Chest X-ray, PA view. Patient: 43 years old, sex M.
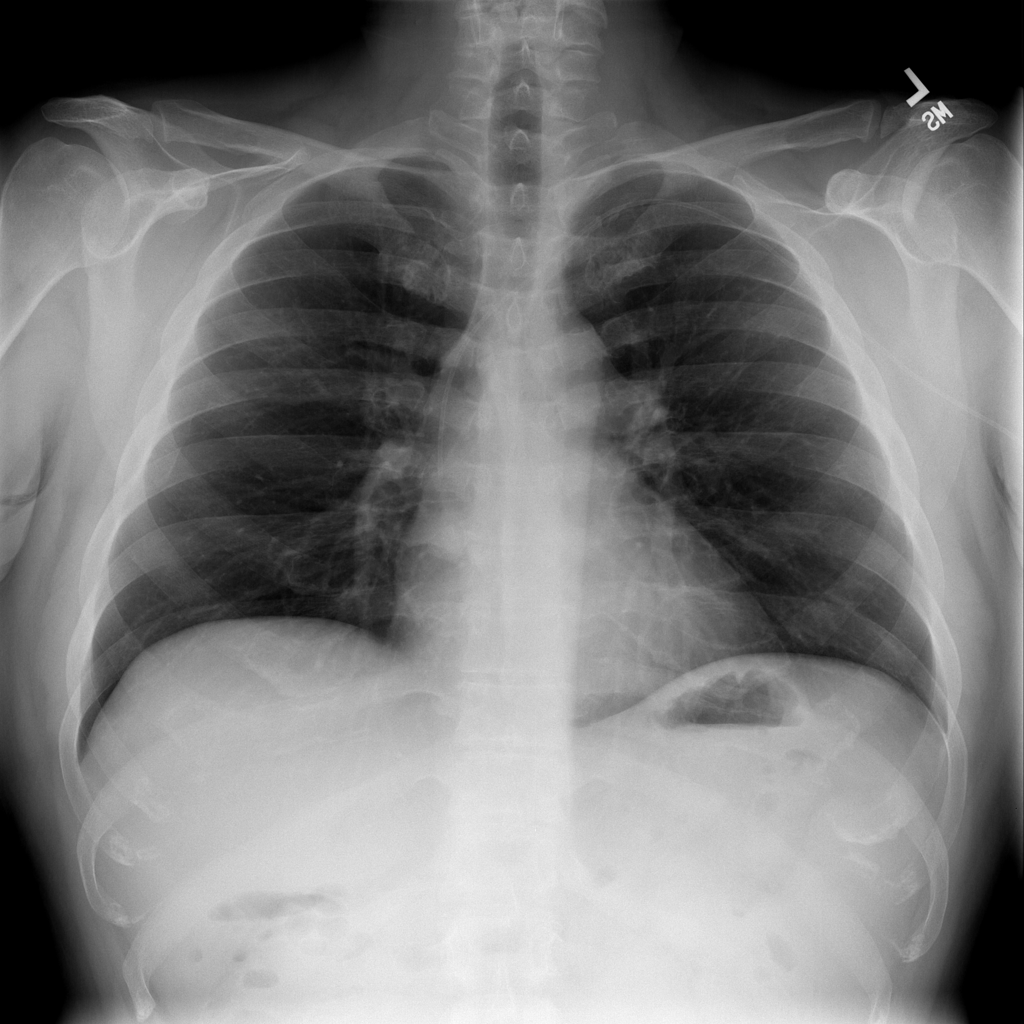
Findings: No Finding